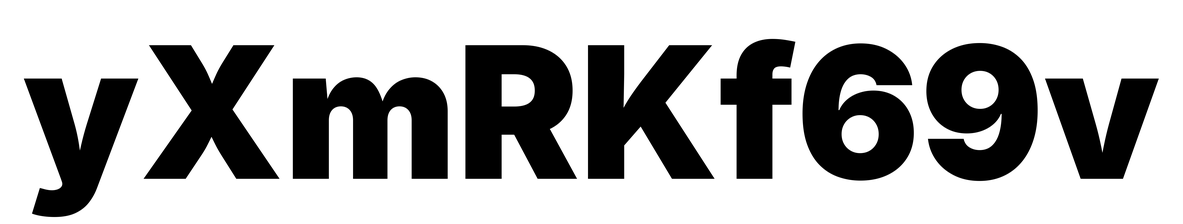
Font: Inter_Black